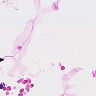
Metastatic tissue present: no